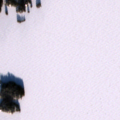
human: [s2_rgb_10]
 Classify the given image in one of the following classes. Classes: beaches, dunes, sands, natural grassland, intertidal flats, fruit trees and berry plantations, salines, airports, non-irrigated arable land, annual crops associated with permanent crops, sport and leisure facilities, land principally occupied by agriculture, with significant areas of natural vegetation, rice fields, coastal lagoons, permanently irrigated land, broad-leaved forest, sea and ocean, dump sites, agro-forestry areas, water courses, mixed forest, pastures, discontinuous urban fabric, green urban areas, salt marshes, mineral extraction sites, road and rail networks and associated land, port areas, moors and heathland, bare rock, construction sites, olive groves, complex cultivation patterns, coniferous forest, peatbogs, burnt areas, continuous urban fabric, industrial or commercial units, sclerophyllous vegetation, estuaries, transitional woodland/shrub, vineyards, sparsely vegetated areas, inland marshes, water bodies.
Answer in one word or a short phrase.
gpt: coniferous forest, mixed forest, water bodies